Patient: sex M, age 59
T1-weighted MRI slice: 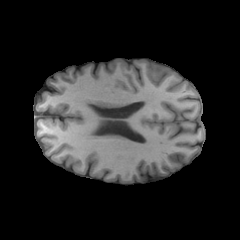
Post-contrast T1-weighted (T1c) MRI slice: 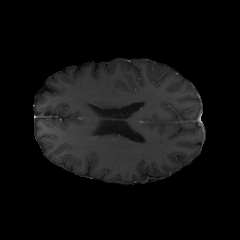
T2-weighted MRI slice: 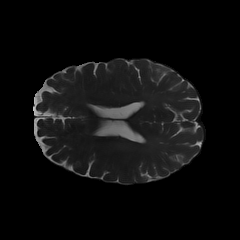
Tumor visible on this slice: no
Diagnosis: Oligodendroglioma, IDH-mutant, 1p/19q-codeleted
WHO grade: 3